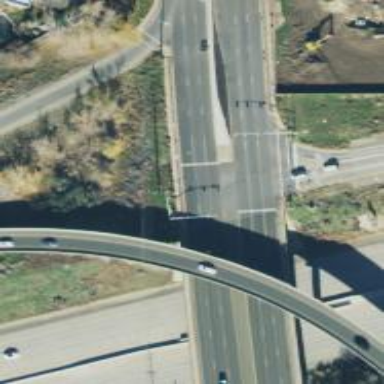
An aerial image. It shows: Primary highway that functions as expressway.